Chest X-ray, AP view. Patient: 17 years old, sex F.
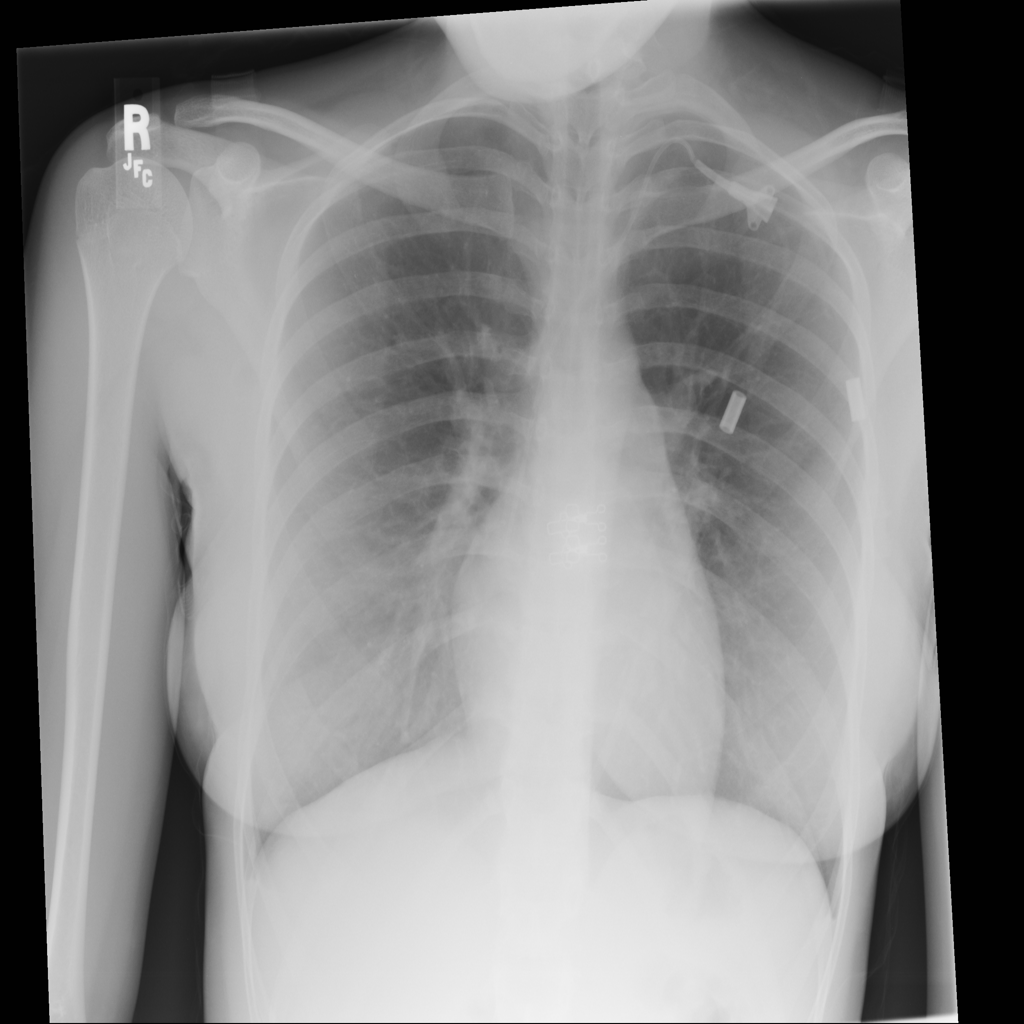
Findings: No Finding